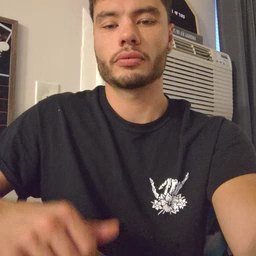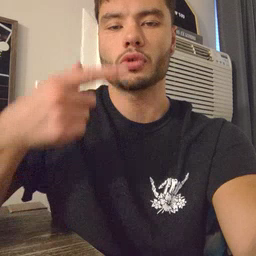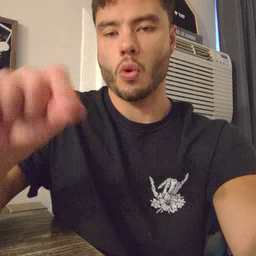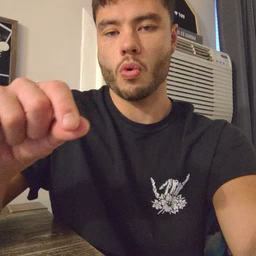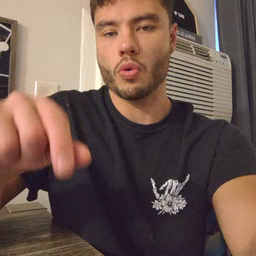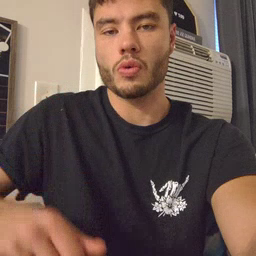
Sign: go